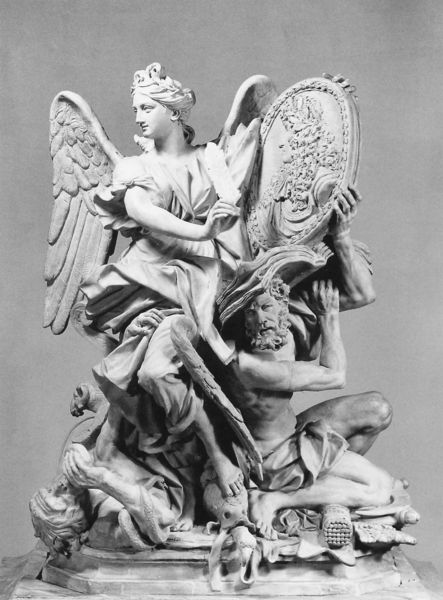
Titel: Die Geschichte schreibt die Heldentaten Ludwig XIV auf
Künstler: Domenico Guidi
Institution: Hamburg, Museum für Kunst und Gewerbe
Schlagwörter: feder, flügel, gruppe, kampf, mann, komposition, menschen, frau, marmor, männer, bart, barock, falten, halten, sockel, stein, tragen, boden, figur, gewand, haare, locken, engel, skulptur, statue, beine, füße, bündel, schlacht, bildhauerei, faltenwurf, plastik, schild, buch, medaillon, denkmal, herrscher, mythologie, göttin, sieg, wappen, stützend, gebückt, sieger, aufstrebend, viktoria, enel, verlierer, besiegter, frsu, 1670